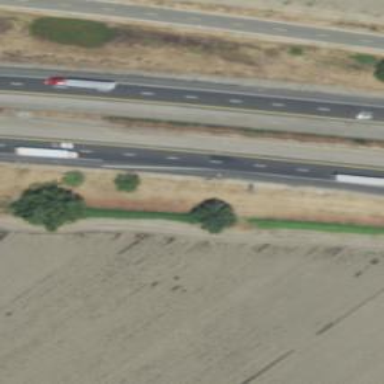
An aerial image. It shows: Motorway.